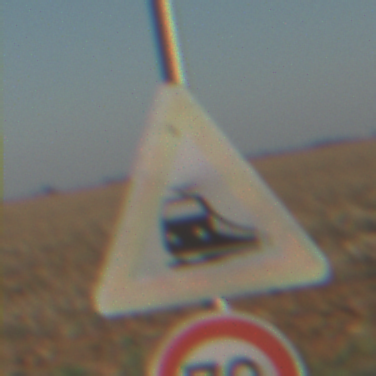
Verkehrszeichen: Bahnuebergang
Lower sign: Geschwindigkeit70
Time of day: SunriseSunset
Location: Outdoor (Nature)
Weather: Clear
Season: NotSpecified
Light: Natural